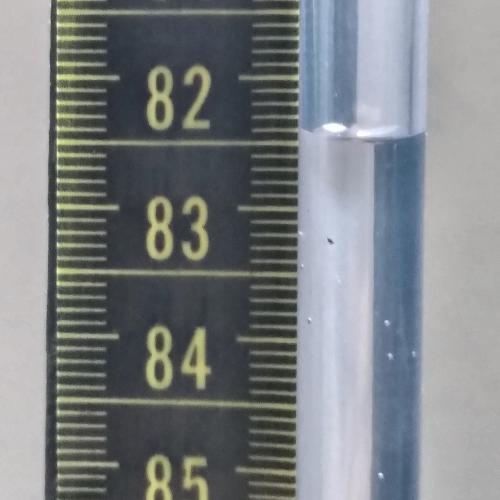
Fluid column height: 82.4 cm